Here is the wavelet time-frequency representation (scalogram) of a rolling-element bearing's vibration measurement. Determine the bearing's health state. Answer with exactly one of: normal, inner_race, outer_race, ball.
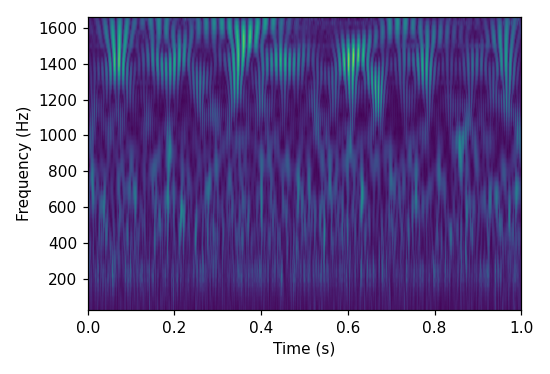
Answer: outer_race